Field crop: maize
Growth stage: 2
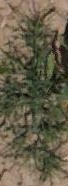
Species: salsola